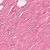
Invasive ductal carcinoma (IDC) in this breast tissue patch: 0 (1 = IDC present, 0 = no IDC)